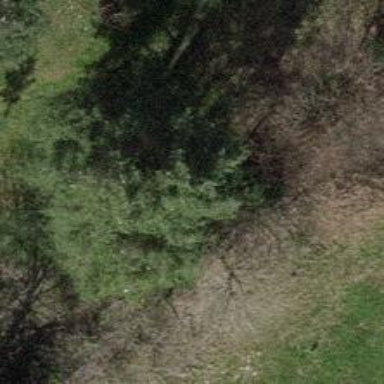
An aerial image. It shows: Evergreen needle-leaved tree.